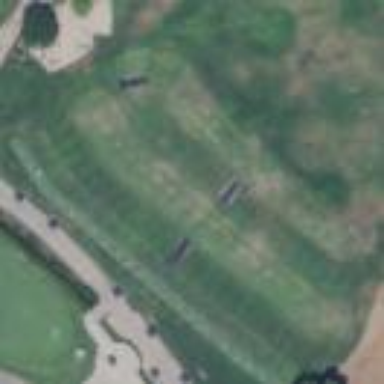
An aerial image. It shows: Grass area designated as golf tee.